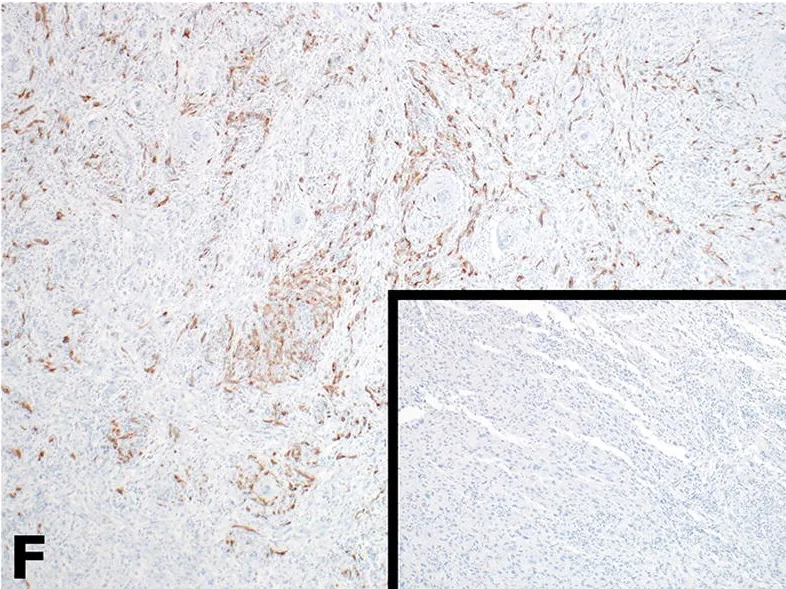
Remote abdominal tumor): A moderately cellular malignancy with intermixed spindled and epithelioid cells involving the outer gastric wall Immunohistochemistry shows reactivity for cytokeratin AE1/AE3 and negative calretinin (inset) (F) (IHC x100).
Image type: pathology (immunostaining)